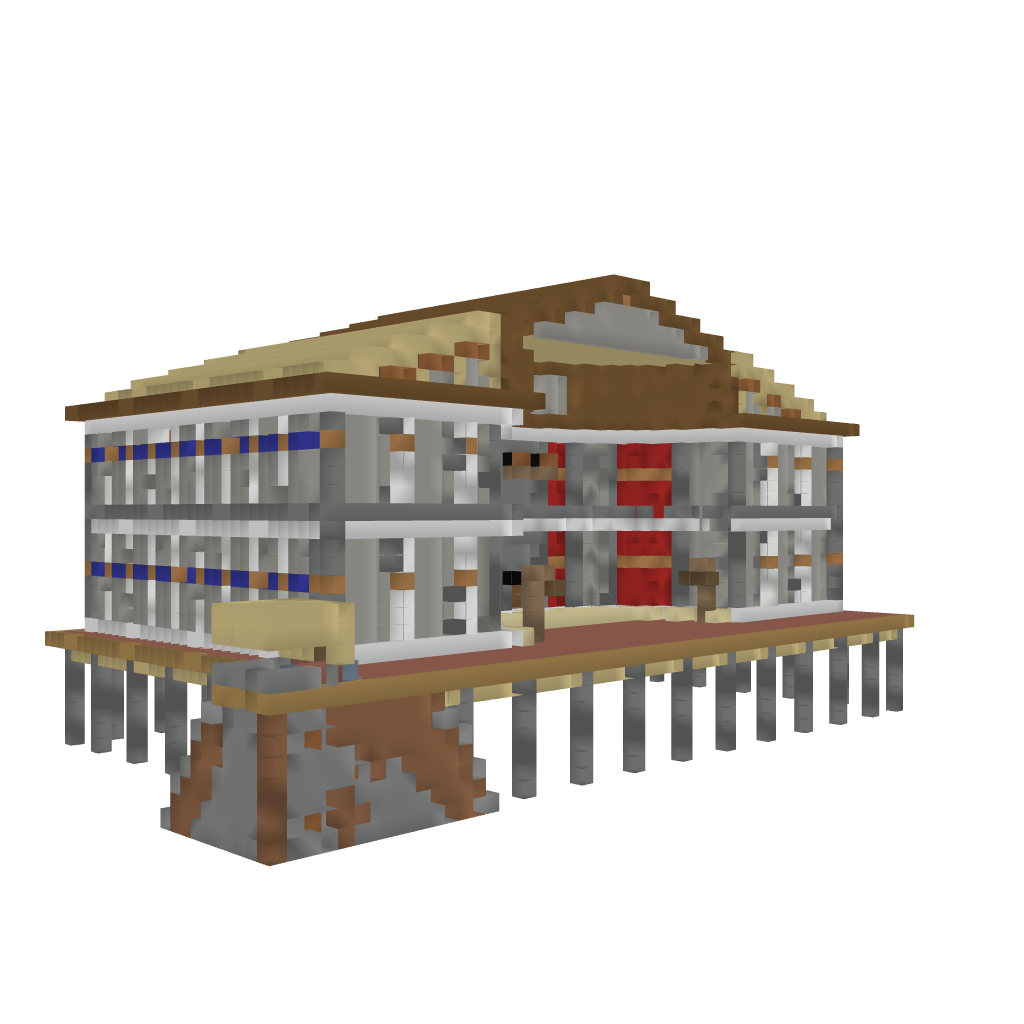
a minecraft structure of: Big Royal House